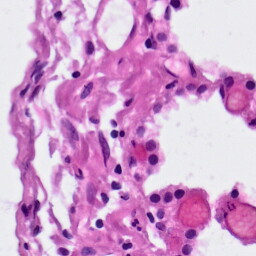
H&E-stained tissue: Lung